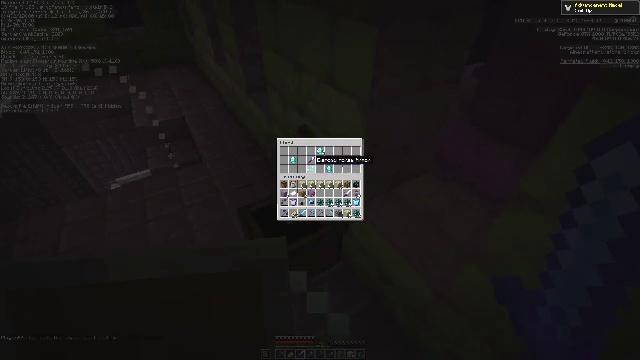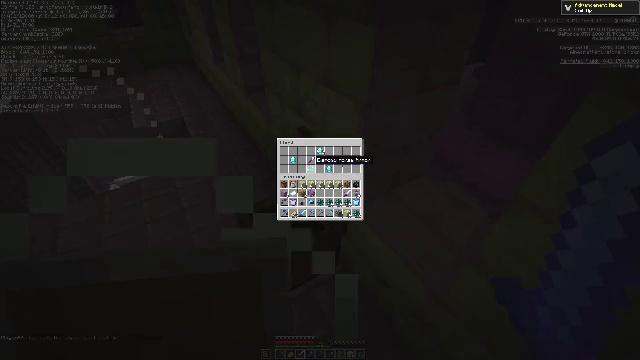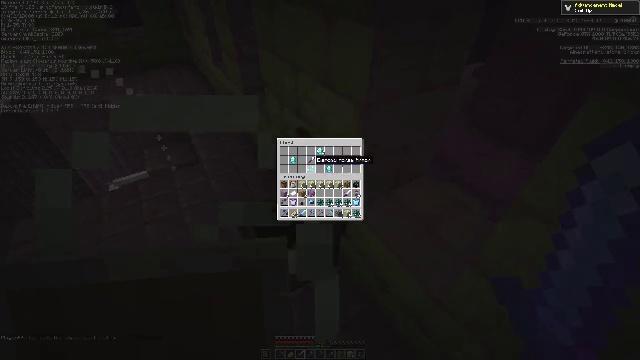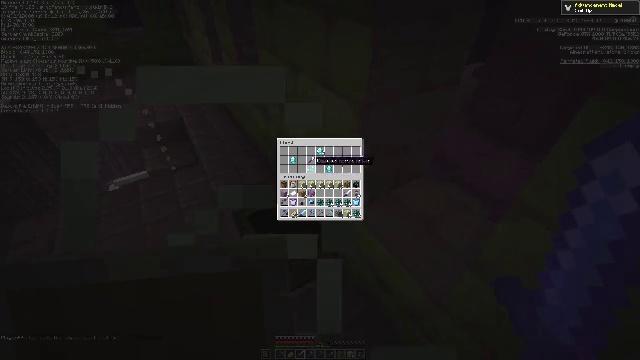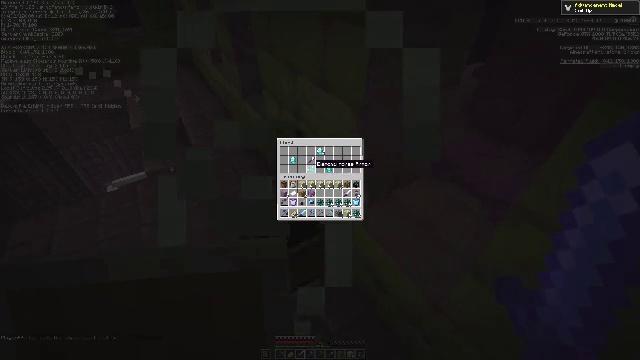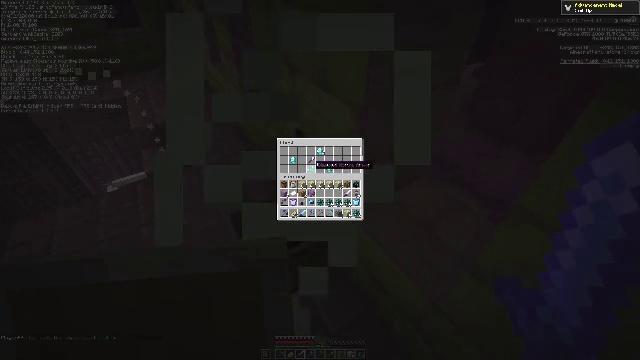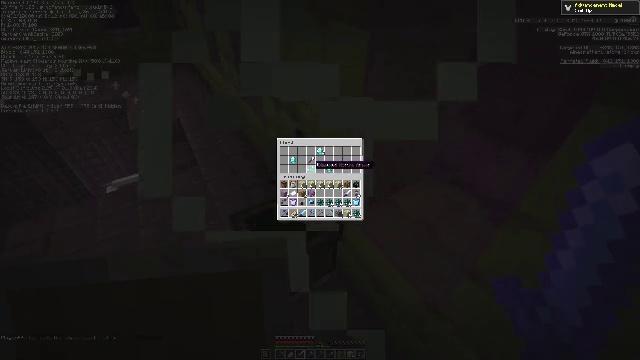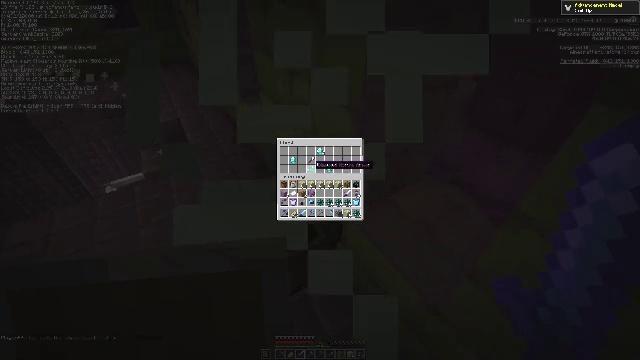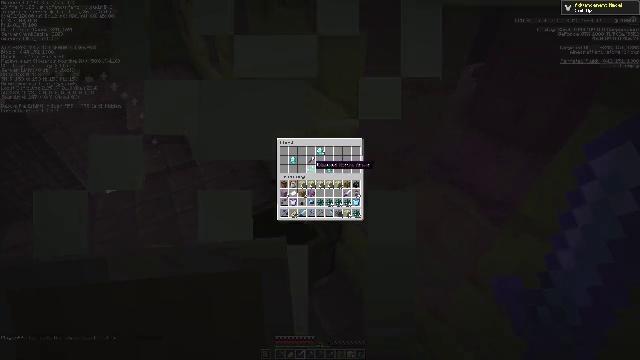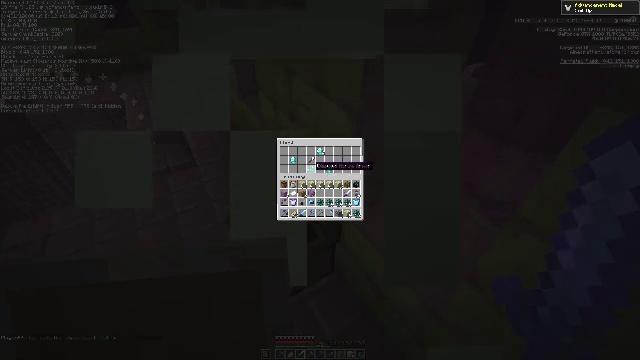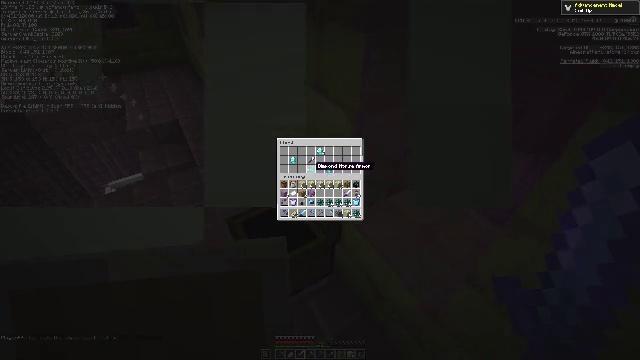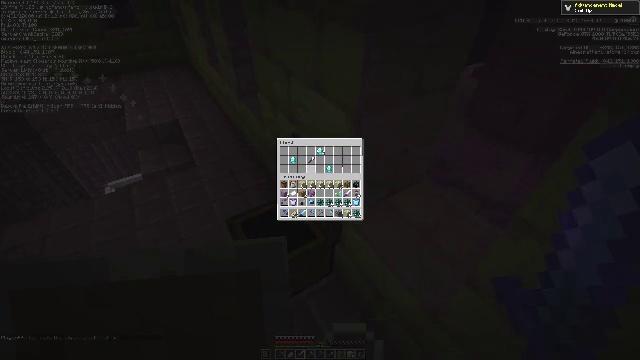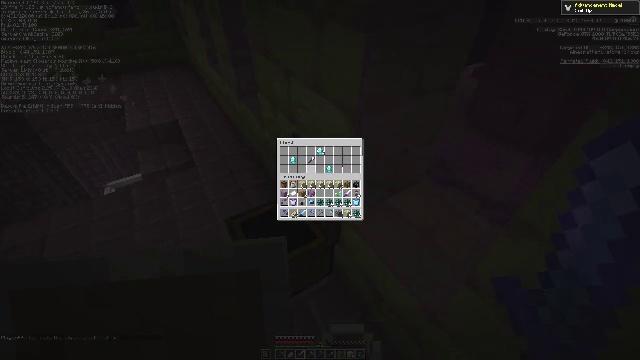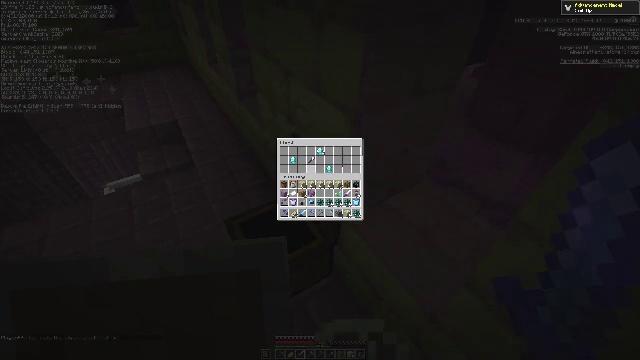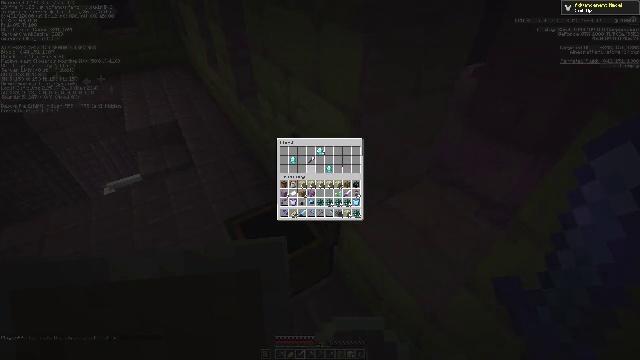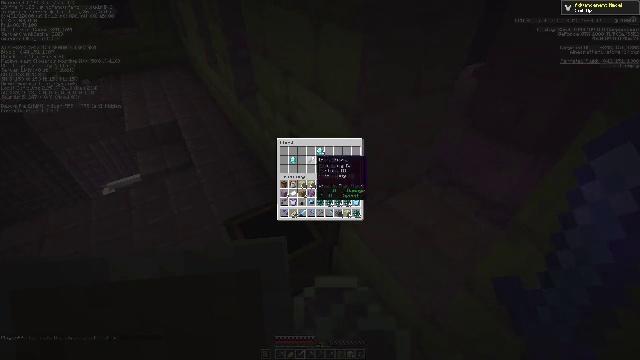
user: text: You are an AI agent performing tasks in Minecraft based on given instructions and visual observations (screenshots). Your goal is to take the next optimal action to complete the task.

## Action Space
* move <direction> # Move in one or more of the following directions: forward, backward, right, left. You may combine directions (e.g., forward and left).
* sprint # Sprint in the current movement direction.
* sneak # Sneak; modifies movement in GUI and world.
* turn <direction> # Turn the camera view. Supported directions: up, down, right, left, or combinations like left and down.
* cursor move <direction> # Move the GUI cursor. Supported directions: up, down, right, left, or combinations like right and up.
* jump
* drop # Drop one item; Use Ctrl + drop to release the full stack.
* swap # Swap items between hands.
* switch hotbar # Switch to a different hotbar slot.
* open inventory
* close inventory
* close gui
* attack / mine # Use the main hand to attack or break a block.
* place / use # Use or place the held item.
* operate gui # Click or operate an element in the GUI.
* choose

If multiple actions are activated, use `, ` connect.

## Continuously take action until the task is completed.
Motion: motion action
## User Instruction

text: Mine a chest to move it.
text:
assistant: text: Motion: no_op
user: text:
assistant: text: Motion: no_op
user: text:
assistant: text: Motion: no_op
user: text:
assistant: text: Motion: sneak, turn down
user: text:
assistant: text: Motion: sneak
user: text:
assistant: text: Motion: sneak
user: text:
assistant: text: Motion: sneak
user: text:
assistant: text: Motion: sneak
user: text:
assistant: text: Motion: sneak
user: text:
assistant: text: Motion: sneak
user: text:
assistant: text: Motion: sneak, attack / mine
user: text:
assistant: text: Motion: sneak, attack / mine
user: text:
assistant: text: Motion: sneak, attack / mine
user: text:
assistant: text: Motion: sneak, attack / mine
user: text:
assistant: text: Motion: sneak, turn up
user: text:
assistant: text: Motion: sneak
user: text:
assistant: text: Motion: sneak, attack / mine
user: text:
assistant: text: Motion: sneak, attack / mine
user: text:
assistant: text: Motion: sneak, attack / mine
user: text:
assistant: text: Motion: sneak, attack / mine
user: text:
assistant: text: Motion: sneak, turn left
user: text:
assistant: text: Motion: sneak, turn left
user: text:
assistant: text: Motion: sneak, attack / mine
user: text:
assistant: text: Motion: sneak, attack / mine
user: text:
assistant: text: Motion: sneak, turn right, attack / mine
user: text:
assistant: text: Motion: sneak
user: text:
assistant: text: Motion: sneak, attack / mine
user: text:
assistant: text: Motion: sneak, attack / mine
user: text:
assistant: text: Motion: sneak, attack / mine
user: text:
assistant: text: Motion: sneak, turn right